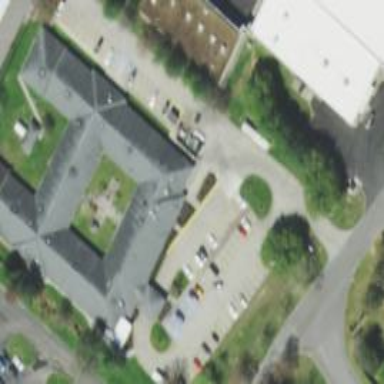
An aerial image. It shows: Nursing home.